Question: I'm migrating a VC++ 06 project to Visual Studio 2012.
I got an error when I compile.

'''
1> Copying contents file...
1> the specified file is not found
1> Making help include file...
1> Making help file...
1> The system cannot find the file hcw.
1>hlp\MyProject.hpj(1): error :
1> the specified file is not found
'''
I removed the folder hlp (it got the .hpj file), the Makefile (.mak) but it still want to reach it.
Why? How can I build my project without HTML Help Project?
I follow <URL> but it doesn't work.
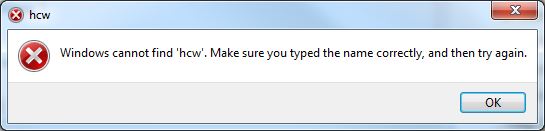
Answer: I found the solution.
I edit the .dsp file (VC++ 6 Project) and remove the HTML Help lines declaration.
When I add an existing project from the .dsp, it automatically load that configuration. Even if I deleted the Makefile or the hlp folder.